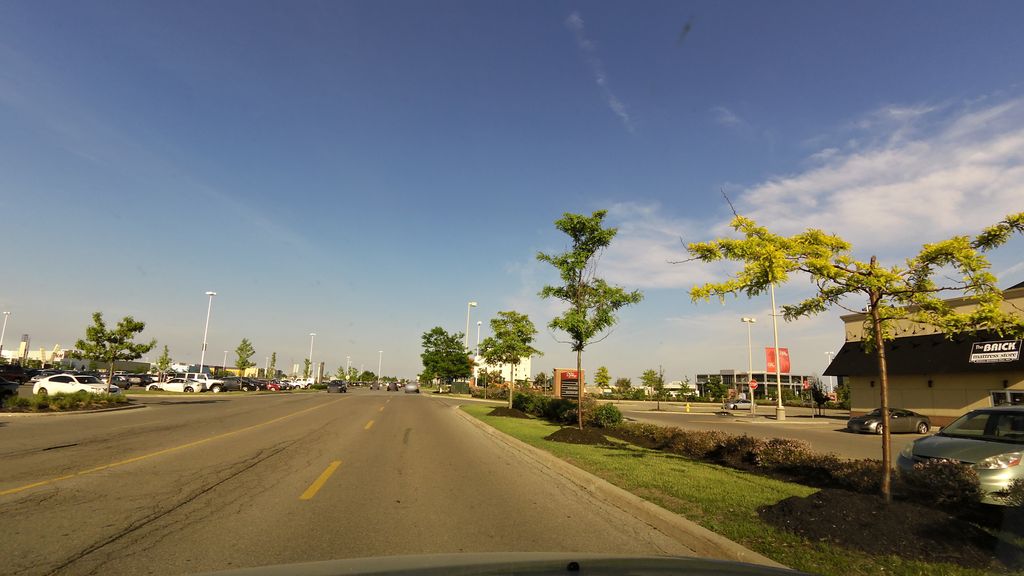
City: toronto